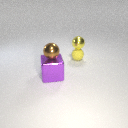
small yellow rubber sphere below small yellow metal sphere